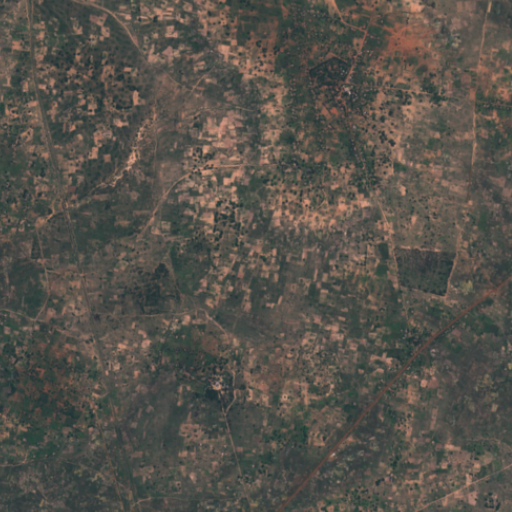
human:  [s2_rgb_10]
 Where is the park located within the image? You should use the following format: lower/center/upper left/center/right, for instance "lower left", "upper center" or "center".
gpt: The park is located in the lower center of the image.
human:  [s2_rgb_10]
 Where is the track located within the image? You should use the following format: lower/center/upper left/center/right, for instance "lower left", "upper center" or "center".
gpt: The track is located in the lower center of the image.
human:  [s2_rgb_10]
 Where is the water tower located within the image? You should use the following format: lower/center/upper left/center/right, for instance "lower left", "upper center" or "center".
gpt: The water tower is located in the lower center of the image.
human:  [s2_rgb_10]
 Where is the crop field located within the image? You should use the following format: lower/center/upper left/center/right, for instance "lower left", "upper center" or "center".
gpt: There is no crop field in the image.